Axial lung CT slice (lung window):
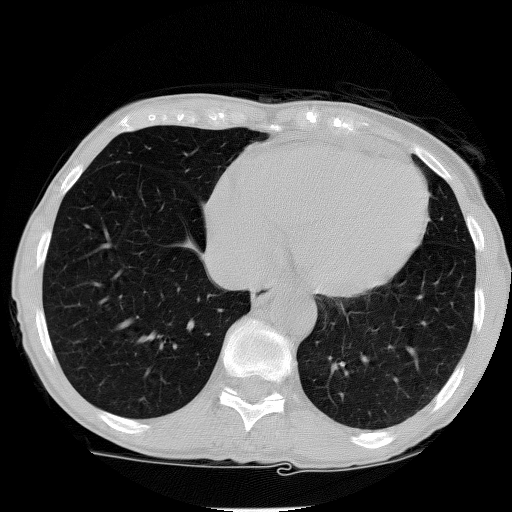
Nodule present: no